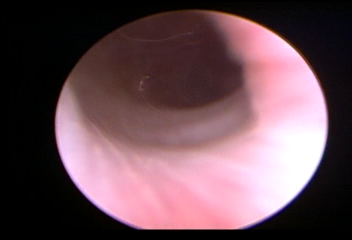
Modality: WLC
Class: Normal mucosa
Bladder cancer association: No